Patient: sex M, age 78
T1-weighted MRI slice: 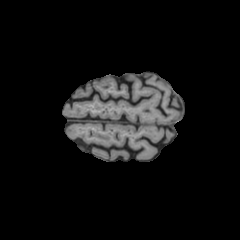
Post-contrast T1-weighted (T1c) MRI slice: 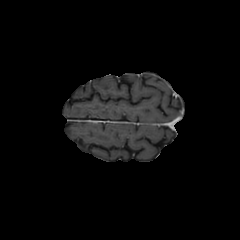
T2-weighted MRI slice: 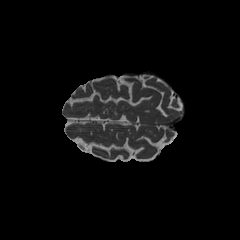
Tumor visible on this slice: no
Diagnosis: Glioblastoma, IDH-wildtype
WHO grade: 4